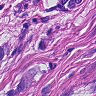
Metastatic tissue present: yes